Question: As far as I understand, visitor pattern is often used to add methods to some hierarchy structure. But I still don't get it: see the example where I try to highlight left subtree:

Javascript tree implementation:
'''
function node(val) {
this.value = val;
this.left = this.right = null;
}
var tree = new node("A");
tree.left = new node("B1");
tree.right = new node("B2");
tree.left.left = new node("C1");
tree.left.right = new node("C2");
'''
I think I am using visitor pattern highlighting:
'''
node.prototype.accept = function(visitorObj) {
visitorObj.visit(this);
}
function visitor() {
var that = this;
this.visit = function(tgt) {
tgt.value = "*"+tgt.value;
}
this.highlight = function(tgt) {
tgt.accept(that);
if(tgt.left) that.highlight(tgt.left);
if(tgt.right) that.highlight(tgt.right);
}
}
(new visitor()).highlight(tree.left);
'''
But why to use methods, when it can be more straightforward?
'''
function visitor() {
var that = this;
this.highlight = function(tgt) {
tgt.value = "*"+tgt.value;
if(tgt.left) that.highlight(tgt.left);
if(tgt.right) that.highlight(tgt.right);
}
}
(new visitor()).highlight(tree.left);
'''
It is similar to <URL>, there is no reason for accept-visit pair at all?
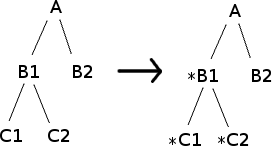
Answer: You missed something in the implementation. Imagine that the left and the right properties of the Node element were private. Then how would you highlight them in your implementation?
The visitor should not be aware of the tree structure and let the node element run the visitor on any sub-element which is a direct child. So your code should look like this:
'''
node.prototype.accept = function(visitorObj) {
visitorObj.visit(this);
if (this.left) this.left.accept(visitorObj);
if (this.right) this.right.accept(visitorObj);
}
function visitor() {
var that = this;
this.visit = function(tgt) {
tgt.value = "*"+tgt.value;
}
this.highlight = function(tgt) {
tgt.accept(that);
}
}
(new visitor()).highlight(tree.left);
'''
This way the visitor has no knowledge of the structure of the tree, it is generic and will work on any node that has the property "value".